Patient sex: F
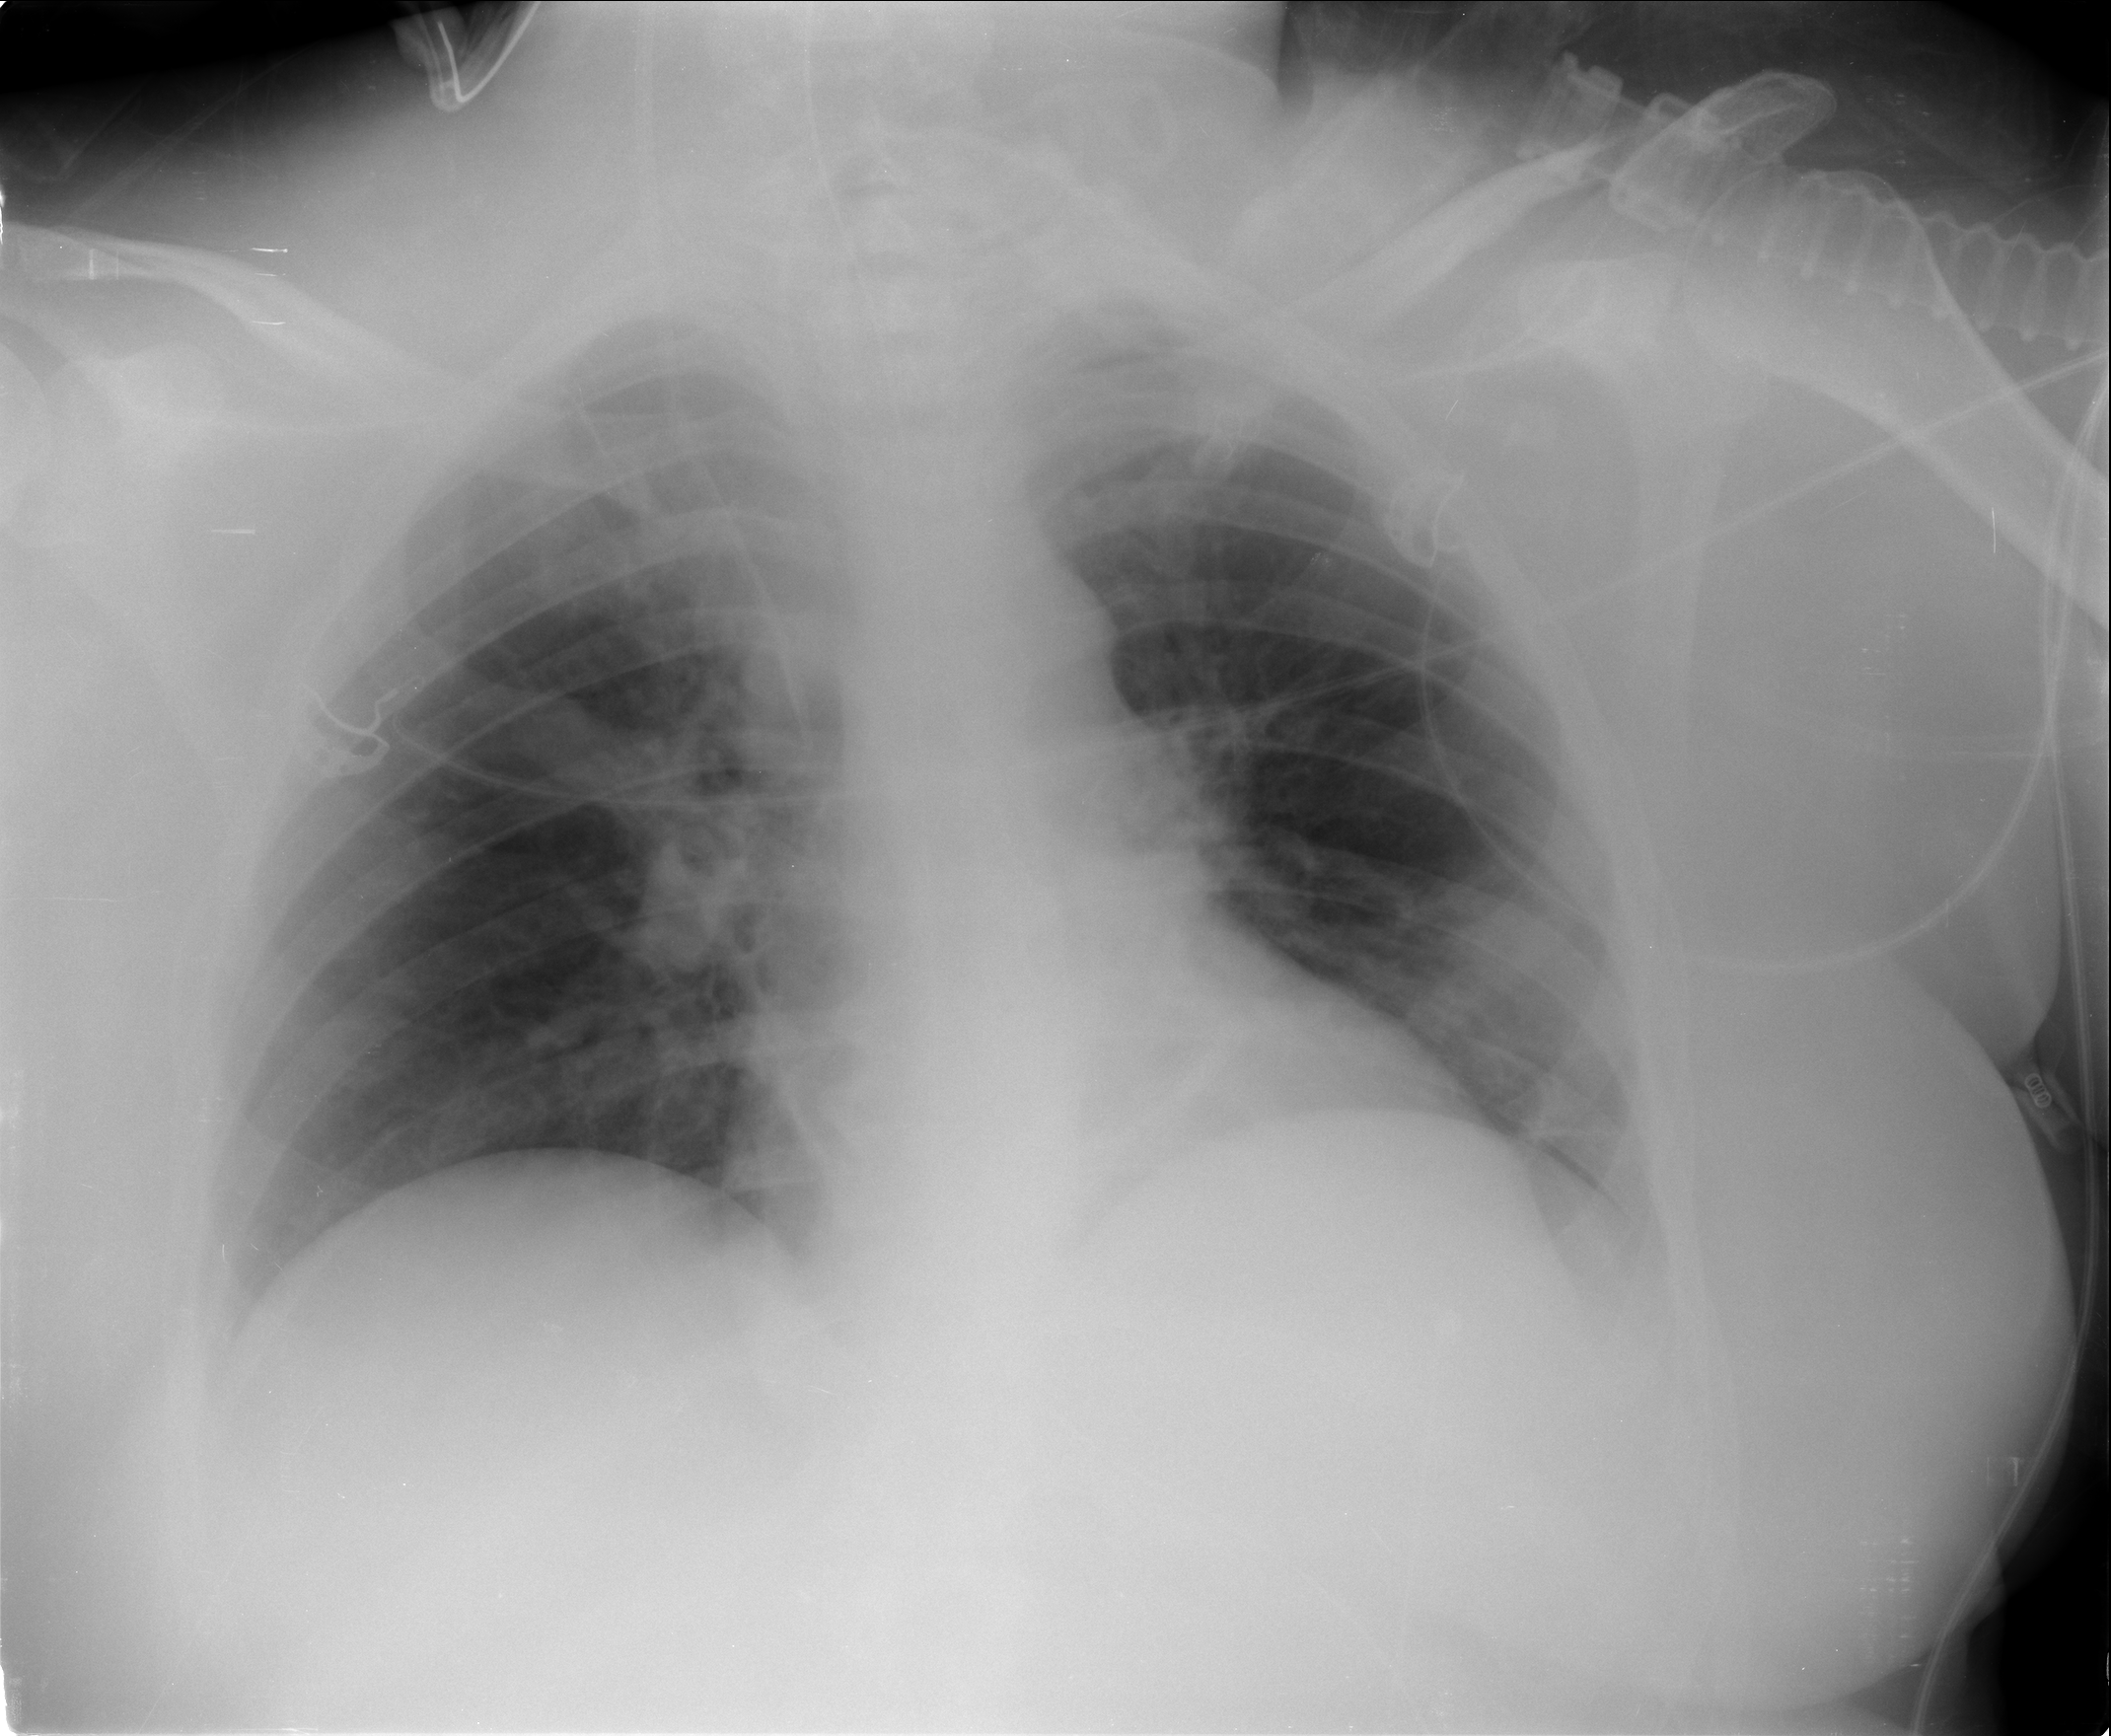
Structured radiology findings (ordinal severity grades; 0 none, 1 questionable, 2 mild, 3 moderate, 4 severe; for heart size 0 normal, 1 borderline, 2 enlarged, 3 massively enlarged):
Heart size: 1
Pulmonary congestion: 1
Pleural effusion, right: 0
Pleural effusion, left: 0
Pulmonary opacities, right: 0
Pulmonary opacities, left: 0
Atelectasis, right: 1
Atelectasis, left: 1